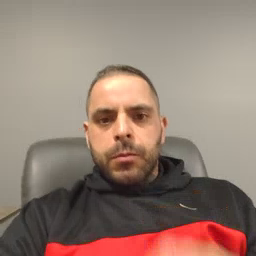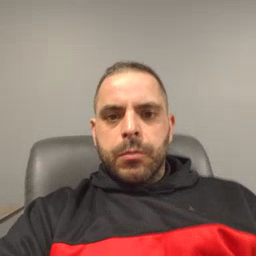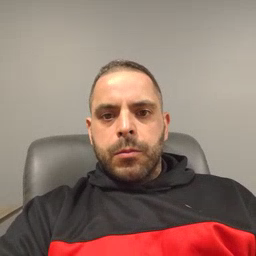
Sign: callonphone